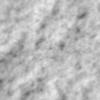
Label: no_change